Question: I am trying to accomplish this (PNG mockup):

By trying this (<URL>:
'''
<div class="container">
<div class="traintext">The East London Line part of the London Overground line that runs north to south through the East End, Docklands and South areas of London.</div>
<div class="trainimage"><img src="http://upload.wikimedia.org/wikipedia/commons/thumb/2/2f/Unit_378150_at_Whitechapel.jpg/300px-Unit_378150_at_Whitechapel.jpg"></div>
</div>
</div>
'''
'''
.container {
width: 500px;
height: 300px;
background-color: blue;
}
.traintext {
color: white;
font-size: 18px;
}
.trainimage {
}
'''
But I'm not sure what I need to do to get and in the right place.
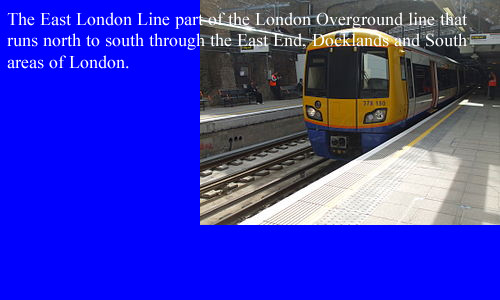
Answer: One option would be to absolutely position the text; thus removing it from the flow and placing it over the floated 'img' element. <URL>
'''
.traintext {
color: white;
font-size: 18px;
position:absolute;
}
.trainimage {
float:right;
}
'''
You shouldn't have any problems with this approach; given that the parent '.container' has defined dimensions (meaning it won't collapse because of the floated/absolutely positioned elements)